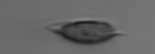
Label: Prorocentrum_triestinum